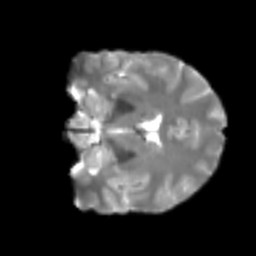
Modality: T2w
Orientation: coronal
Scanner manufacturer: siemens
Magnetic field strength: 3 T
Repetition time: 4 s
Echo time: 0.0594 s